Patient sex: M
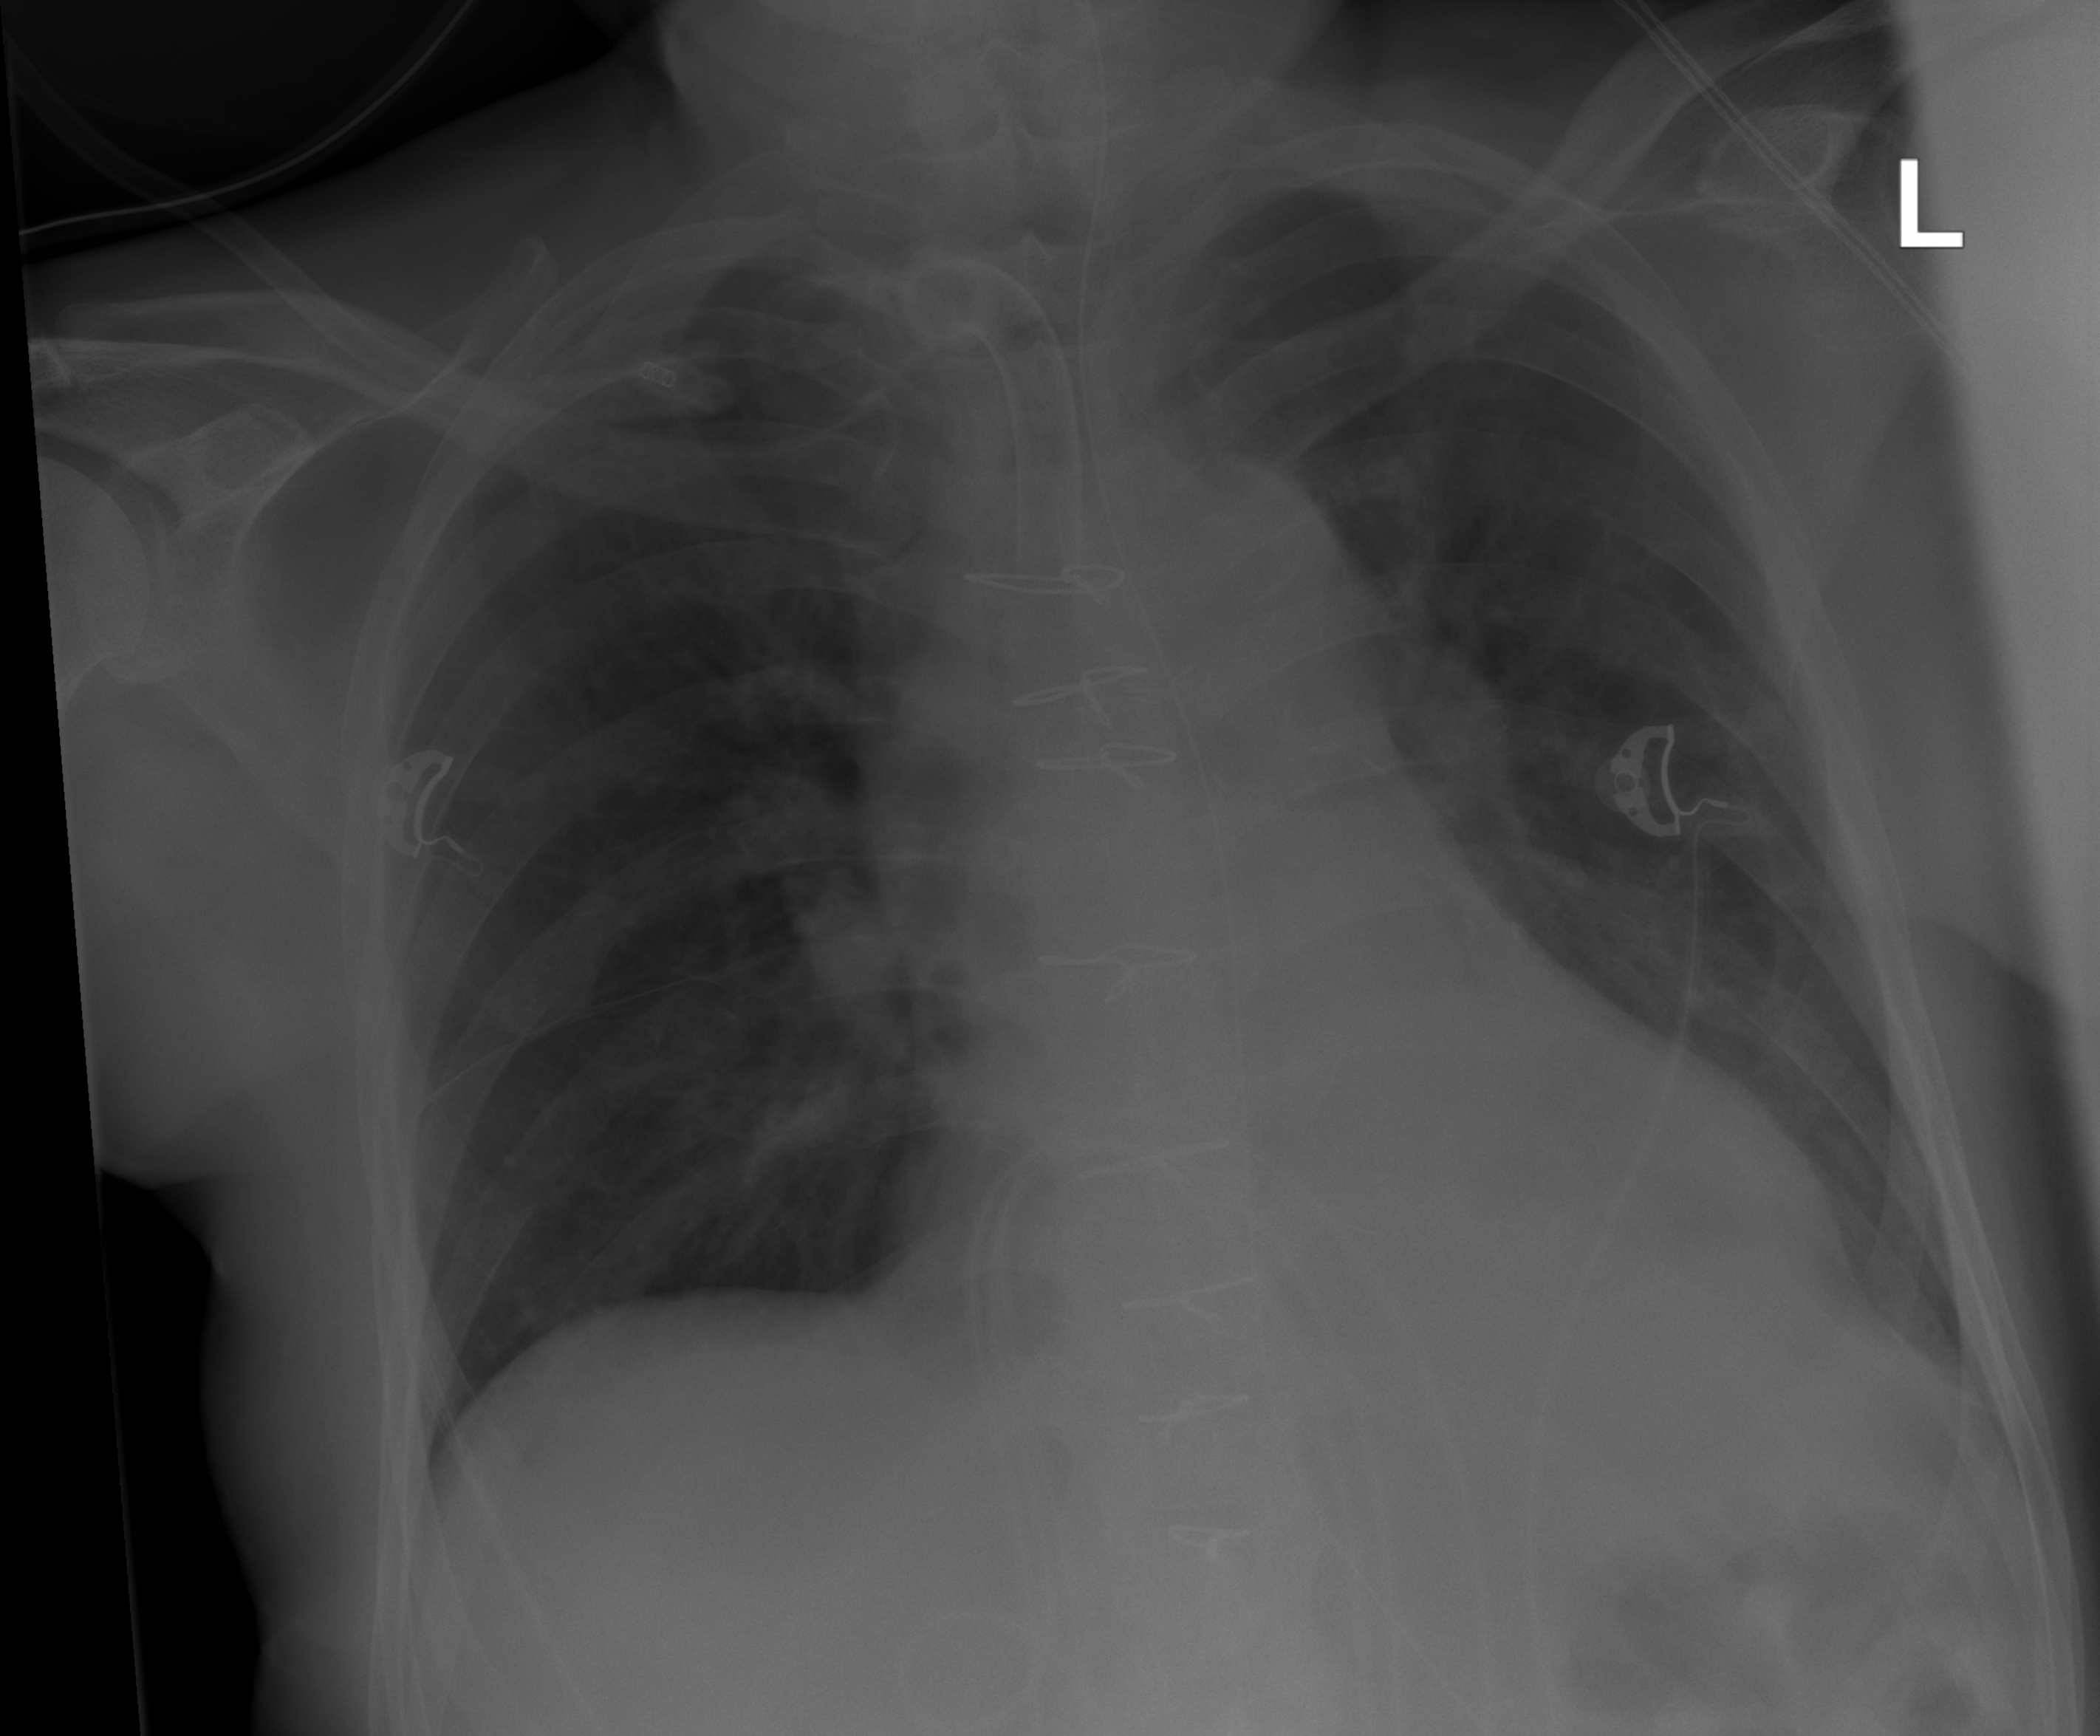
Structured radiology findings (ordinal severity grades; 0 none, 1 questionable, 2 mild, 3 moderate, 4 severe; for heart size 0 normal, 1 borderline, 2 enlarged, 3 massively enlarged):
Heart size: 2
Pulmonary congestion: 0
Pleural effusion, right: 0
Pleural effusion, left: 2
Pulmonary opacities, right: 0
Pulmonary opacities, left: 0
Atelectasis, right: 0
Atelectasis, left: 2